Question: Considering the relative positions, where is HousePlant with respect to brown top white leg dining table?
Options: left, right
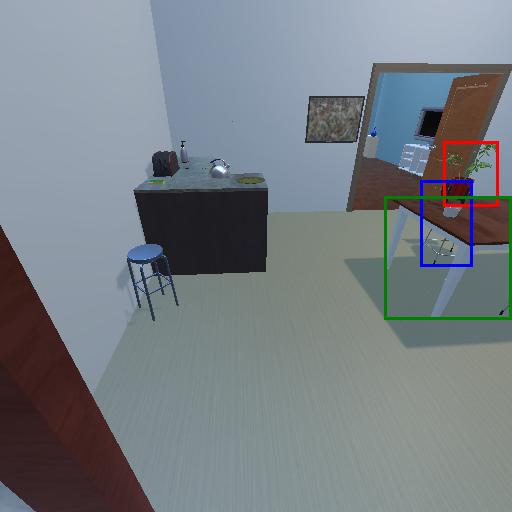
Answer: left